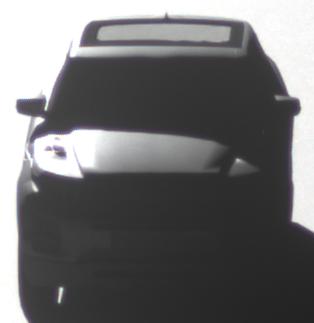
Make: Land Rover
Model: Range Rover Evoque 2.0 Si4
Detailed model: Range Rover Evoque (I)
Model produced from: 2011/08
Model produced until: 2013/11
Doors: 5
Color: gray
Road condition: dry road
Daytime: morning or afternoon
Contrast: high contrast